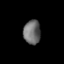
Tissue: prostate
Cell type: Endothelial cells
Senescence score: 0.6977
Nuclear area (px): 401
Mean DAPI intensity: 108.686